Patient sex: M
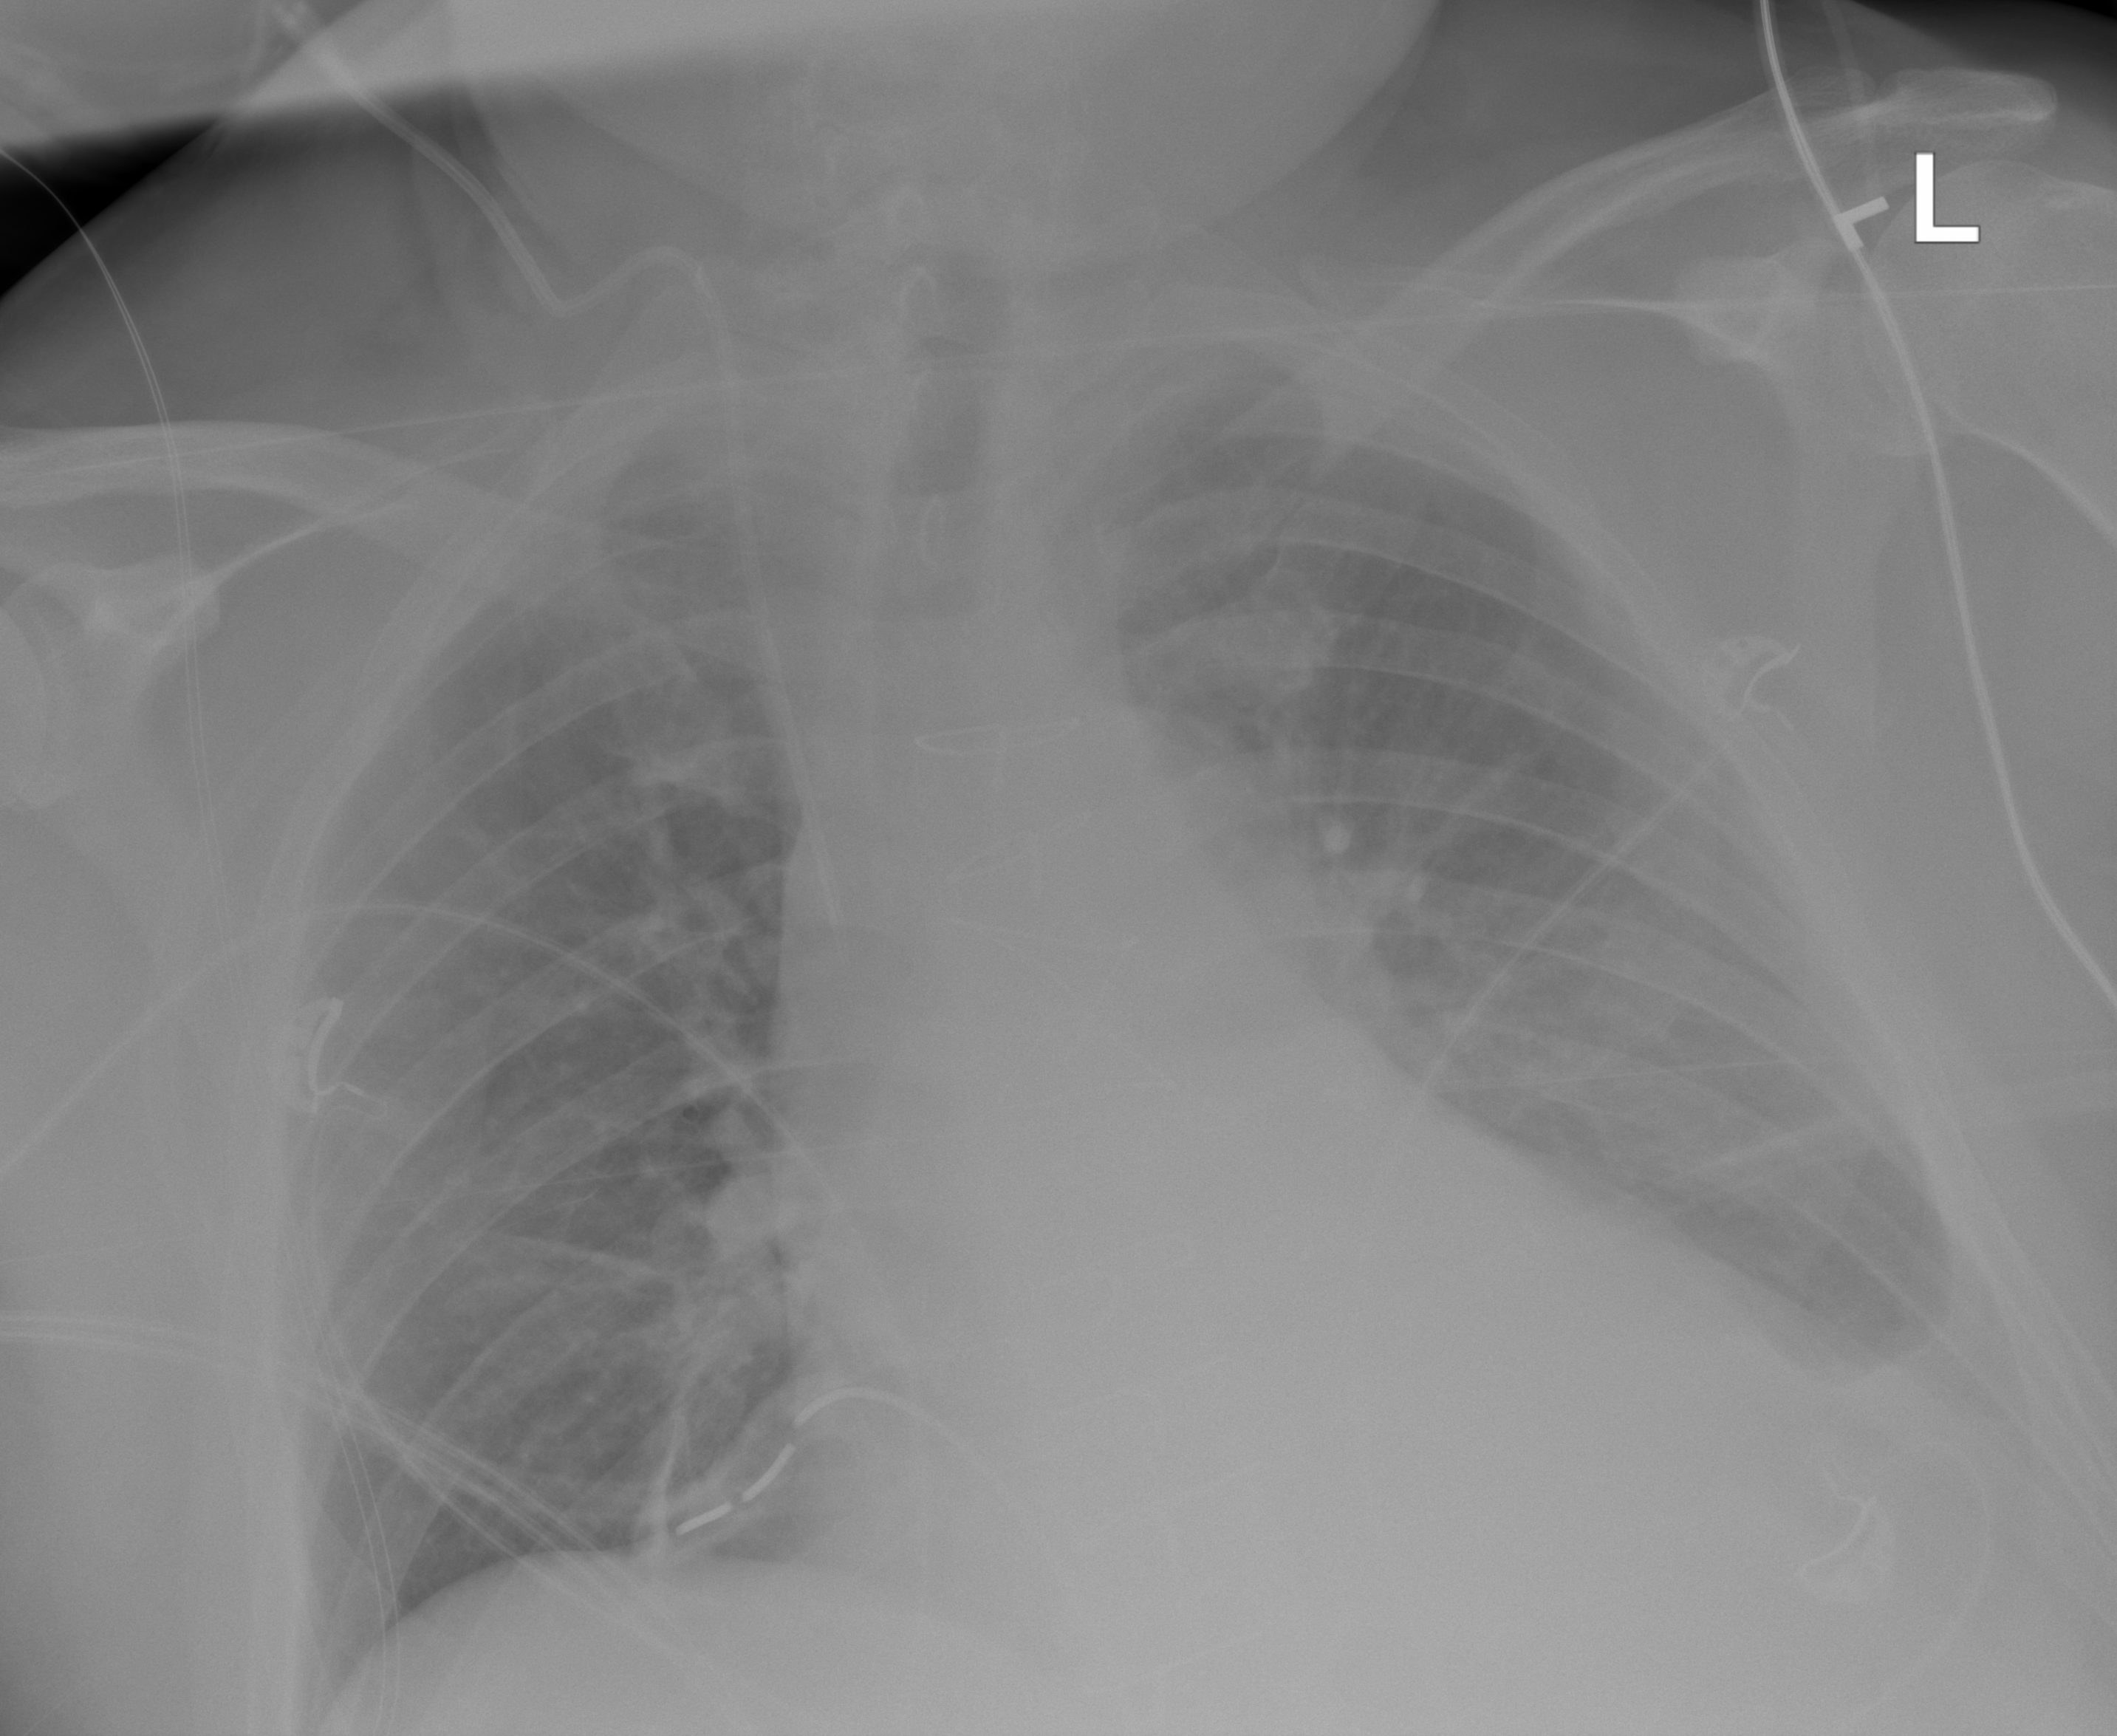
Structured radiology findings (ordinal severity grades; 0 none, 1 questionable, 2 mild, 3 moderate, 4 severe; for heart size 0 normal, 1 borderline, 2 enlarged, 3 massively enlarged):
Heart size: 2
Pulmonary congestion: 2
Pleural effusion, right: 0
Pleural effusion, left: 2
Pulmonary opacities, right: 0
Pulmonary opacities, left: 0
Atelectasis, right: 0
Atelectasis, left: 2